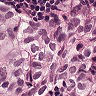
Metastatic tissue present: yes